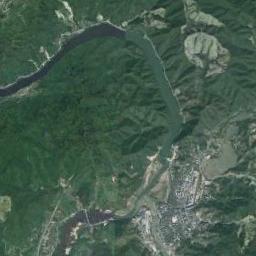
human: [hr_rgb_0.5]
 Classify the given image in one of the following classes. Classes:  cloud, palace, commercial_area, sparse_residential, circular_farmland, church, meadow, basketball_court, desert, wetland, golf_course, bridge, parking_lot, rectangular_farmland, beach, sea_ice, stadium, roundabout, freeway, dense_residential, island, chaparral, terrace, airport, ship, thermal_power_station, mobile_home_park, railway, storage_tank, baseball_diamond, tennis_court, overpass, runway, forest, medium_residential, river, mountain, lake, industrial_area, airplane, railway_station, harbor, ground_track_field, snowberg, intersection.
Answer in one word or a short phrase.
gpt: river